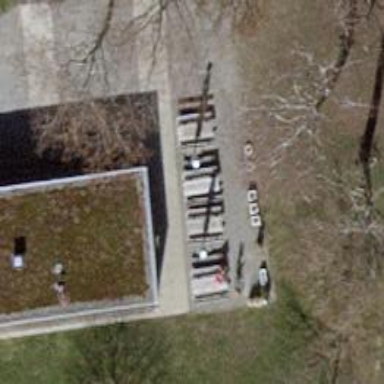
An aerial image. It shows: Picnic table located in leisure land area.